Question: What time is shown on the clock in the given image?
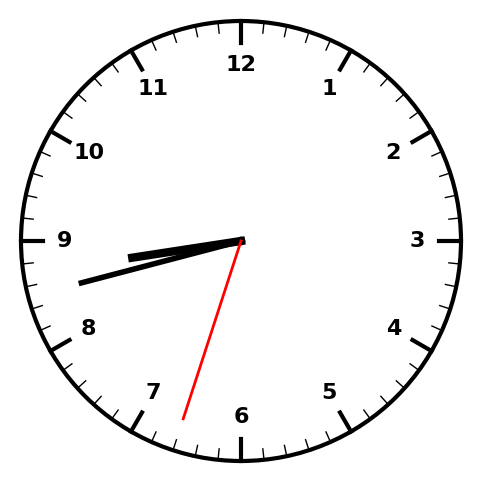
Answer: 08:42:33